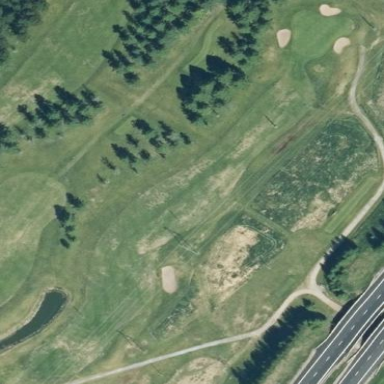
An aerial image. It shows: Golf fairway surrounded by grass.